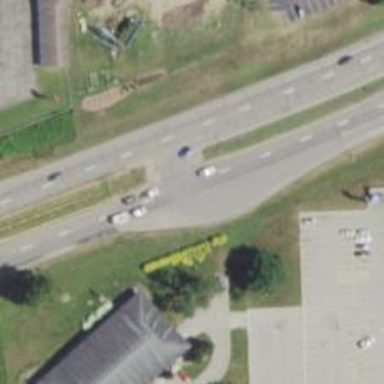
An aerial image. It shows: Trunk highway.